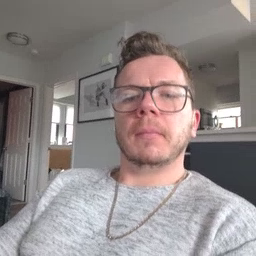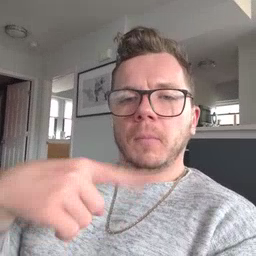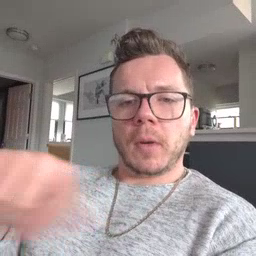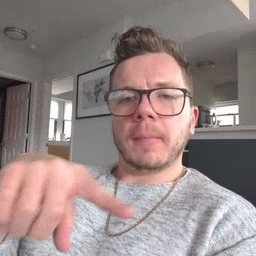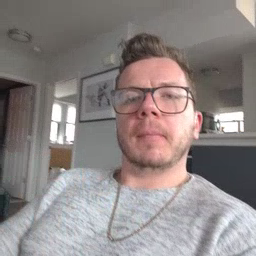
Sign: weus